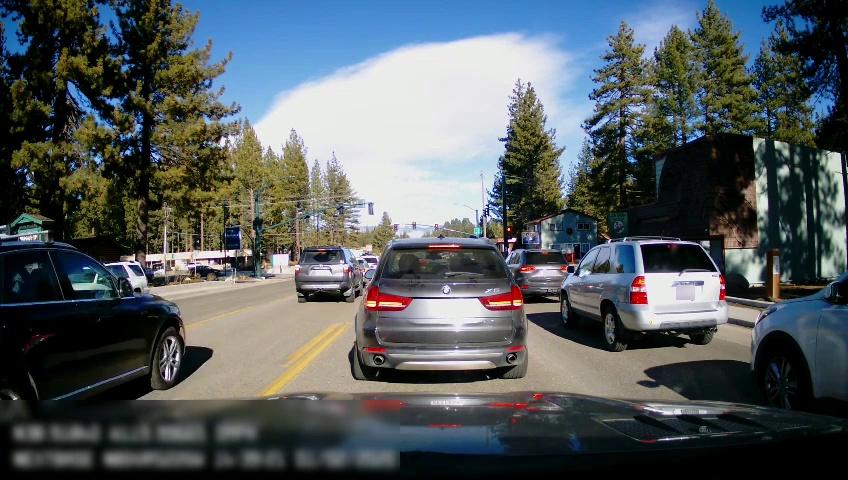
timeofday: Day
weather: Sunny
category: Drivable Space
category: Vehicles | SUV
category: Vehicles | SUV
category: Vehicles | Car
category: Vehicles | SUV
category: Vehicles | SUV
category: Vehicles | SUV
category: Vehicles | SUV
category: Vehicles | SUV
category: Vehicles | SUV
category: Vehicles | SUV
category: Lanes | Opposite Lane
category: Lanes | Current Lane
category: Lanes | Current Lane
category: Traffic | Lights
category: Traffic | Signs
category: Traffic | Lights
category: Traffic | Lights
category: Traffic | Lights